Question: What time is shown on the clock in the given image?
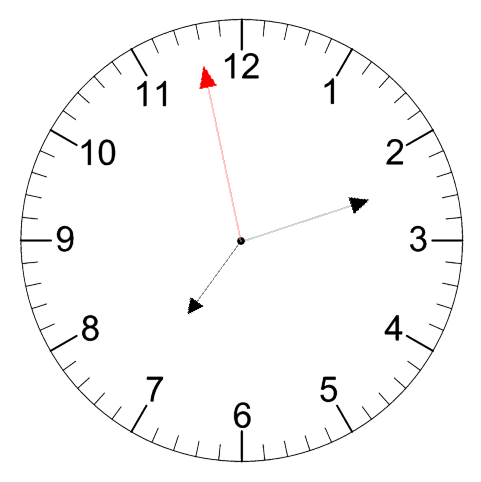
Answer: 07:11:58